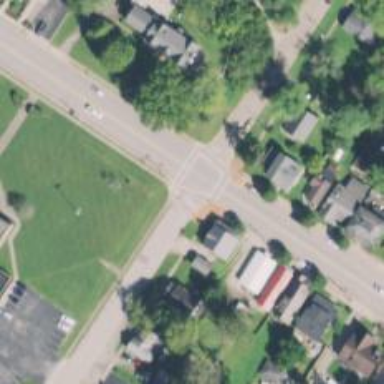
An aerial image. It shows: Marked road crossing with lines.